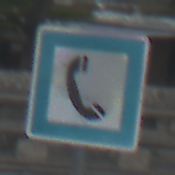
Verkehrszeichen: Fernsprecher
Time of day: MorningAfternoon
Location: Outdoor (Suburban)
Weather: PartlyCloudy
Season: NotSpecified
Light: Natural